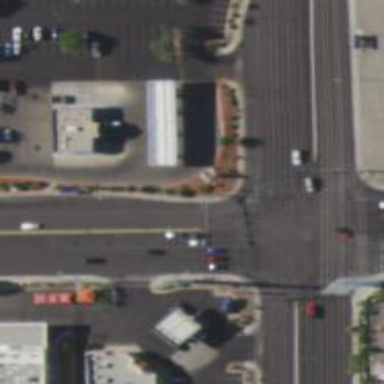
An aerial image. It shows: Solid stop line on the road.